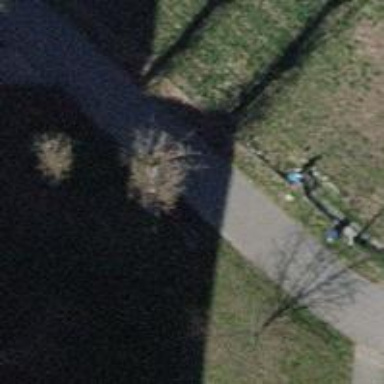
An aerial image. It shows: Brown bench.